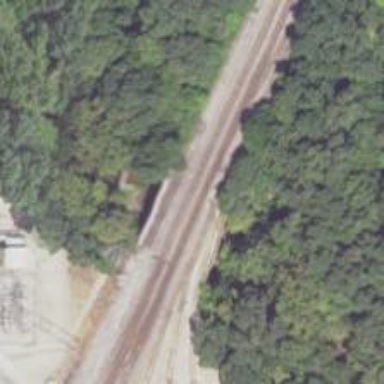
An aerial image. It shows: Railway siding for service.